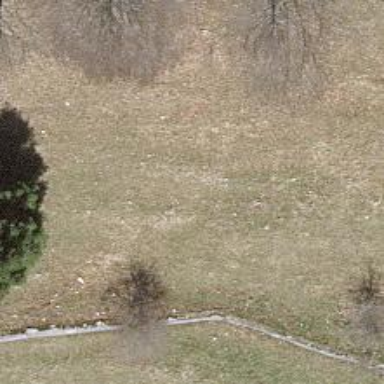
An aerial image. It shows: Single tag "natural: tree."